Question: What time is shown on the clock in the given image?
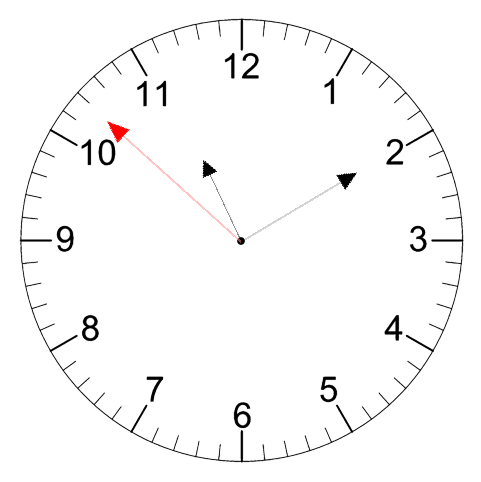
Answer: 11:09:52